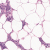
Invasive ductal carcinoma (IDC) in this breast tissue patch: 0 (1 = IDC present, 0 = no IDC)